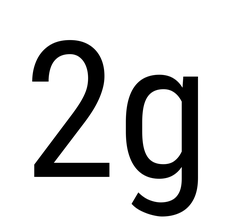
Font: Roboto_Condensed_Regular